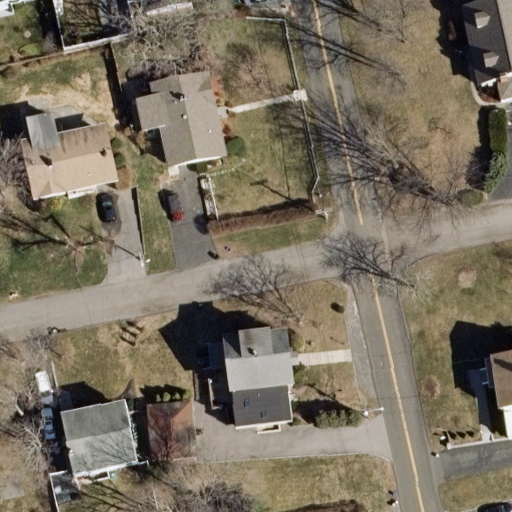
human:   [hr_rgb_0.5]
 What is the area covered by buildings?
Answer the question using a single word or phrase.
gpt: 1468m2

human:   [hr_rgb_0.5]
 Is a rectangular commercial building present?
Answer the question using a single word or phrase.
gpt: no

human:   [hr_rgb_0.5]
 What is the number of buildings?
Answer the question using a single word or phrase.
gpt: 9

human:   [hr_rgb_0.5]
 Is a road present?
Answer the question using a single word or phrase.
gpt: yes

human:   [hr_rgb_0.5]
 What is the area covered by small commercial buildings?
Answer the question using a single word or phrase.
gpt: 0m2

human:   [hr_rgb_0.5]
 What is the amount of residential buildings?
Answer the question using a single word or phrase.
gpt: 9

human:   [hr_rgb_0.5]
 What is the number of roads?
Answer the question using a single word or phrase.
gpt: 3

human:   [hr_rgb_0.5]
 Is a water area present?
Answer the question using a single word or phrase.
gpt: no

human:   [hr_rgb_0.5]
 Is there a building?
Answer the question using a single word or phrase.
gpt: yes

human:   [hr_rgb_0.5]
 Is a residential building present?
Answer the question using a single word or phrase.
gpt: yes

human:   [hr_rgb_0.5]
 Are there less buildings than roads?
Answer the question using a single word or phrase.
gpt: no

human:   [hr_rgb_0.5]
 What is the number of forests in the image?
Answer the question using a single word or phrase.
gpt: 0

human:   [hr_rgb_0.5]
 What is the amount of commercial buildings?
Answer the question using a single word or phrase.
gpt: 0

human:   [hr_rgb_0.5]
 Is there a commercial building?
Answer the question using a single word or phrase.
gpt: no

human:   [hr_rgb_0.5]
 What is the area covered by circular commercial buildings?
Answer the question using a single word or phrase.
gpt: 0m2

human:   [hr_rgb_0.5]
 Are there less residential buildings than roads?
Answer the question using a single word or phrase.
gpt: no

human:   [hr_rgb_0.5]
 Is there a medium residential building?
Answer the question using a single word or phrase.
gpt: yes

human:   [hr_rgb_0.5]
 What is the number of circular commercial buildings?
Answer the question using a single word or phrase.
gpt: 0

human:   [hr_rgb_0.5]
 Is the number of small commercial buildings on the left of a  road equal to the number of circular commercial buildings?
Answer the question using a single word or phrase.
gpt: yes

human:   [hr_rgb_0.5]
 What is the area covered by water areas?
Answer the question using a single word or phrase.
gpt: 0m2

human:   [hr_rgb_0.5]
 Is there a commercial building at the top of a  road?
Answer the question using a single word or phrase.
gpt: no

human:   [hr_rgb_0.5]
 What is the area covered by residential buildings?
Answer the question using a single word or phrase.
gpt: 1468m2

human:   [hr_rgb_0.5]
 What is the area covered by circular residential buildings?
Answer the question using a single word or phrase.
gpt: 0m2

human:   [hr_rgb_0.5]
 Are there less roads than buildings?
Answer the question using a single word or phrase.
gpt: yes

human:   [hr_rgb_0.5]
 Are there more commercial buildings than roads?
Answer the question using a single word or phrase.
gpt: no

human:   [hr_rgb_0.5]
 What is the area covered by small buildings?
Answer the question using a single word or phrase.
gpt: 235m2

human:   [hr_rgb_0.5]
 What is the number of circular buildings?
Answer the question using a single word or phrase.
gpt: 0

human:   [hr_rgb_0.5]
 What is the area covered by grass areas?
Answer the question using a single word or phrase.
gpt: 0m2

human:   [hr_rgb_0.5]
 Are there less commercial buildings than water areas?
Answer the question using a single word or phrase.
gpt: no

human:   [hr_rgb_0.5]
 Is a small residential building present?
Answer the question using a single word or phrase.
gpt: yes

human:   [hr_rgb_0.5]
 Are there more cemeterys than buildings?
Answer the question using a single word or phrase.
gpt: no

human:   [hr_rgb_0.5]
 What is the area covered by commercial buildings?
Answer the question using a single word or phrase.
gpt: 0m2

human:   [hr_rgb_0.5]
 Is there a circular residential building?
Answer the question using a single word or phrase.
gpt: no

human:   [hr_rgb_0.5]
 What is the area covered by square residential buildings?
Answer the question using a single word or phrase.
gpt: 0m2

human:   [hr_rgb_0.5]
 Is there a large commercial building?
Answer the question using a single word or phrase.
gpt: no

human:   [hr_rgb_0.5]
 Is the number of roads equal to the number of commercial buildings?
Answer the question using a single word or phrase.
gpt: no

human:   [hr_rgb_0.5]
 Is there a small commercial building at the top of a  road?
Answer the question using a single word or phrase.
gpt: no

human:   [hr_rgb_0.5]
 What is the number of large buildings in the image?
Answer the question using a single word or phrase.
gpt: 0

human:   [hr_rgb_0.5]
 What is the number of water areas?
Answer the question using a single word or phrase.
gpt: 0

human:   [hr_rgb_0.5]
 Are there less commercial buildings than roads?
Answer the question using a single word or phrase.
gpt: yes

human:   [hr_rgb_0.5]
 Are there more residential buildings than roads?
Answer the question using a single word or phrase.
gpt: yes

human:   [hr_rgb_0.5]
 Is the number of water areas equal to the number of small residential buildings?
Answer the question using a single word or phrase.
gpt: no

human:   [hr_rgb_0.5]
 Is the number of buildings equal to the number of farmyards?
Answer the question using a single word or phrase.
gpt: no

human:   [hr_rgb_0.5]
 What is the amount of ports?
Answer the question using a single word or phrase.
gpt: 0

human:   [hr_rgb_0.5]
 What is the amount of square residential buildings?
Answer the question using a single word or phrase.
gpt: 0

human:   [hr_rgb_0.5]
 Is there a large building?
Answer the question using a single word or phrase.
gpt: no

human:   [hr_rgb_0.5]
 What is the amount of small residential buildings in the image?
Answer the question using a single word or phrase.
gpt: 4

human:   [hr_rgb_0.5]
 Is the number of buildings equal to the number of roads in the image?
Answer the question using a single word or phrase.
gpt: no

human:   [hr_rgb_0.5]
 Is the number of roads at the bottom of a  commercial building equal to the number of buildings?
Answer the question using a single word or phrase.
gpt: no

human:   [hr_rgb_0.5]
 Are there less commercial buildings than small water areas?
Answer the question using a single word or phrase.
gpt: no

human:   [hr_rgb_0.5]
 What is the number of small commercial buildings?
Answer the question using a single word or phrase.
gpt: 0

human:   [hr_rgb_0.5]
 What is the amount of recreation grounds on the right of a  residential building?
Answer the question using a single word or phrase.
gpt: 0

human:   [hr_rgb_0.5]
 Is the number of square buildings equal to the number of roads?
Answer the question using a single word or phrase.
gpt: no

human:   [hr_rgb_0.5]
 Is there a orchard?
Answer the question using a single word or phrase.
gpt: no

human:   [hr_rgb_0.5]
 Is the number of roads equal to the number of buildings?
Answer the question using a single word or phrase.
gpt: no

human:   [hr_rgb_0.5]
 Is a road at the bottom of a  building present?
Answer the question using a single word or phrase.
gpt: yes

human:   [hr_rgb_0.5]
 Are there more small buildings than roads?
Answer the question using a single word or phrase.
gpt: yes

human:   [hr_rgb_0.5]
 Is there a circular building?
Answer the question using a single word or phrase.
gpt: no

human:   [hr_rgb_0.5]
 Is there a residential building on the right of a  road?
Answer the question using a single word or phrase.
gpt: yes

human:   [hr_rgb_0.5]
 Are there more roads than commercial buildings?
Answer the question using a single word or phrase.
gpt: yes

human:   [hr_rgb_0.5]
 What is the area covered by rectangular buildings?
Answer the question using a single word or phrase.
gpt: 187m2

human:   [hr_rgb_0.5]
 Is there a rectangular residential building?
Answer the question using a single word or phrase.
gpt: yes

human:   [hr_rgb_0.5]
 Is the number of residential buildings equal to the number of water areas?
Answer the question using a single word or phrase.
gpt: no

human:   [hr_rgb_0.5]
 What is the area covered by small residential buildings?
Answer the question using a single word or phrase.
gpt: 235m2